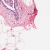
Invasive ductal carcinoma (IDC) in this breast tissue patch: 0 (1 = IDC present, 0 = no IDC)